Question: I'm trying to run concordion test in my Play application 2.2.1 in Java.
It works when I run the test from my IDE but not from the play or sbt console: the html file is not moved to 'target' folder.
In '{project_dir} arget\scala-2.10 est-classes\specs\example', there is only 'HelloWorldFixture.class', and no HTML file, and thus the concordion test fails.

So far I have tried to follow the article <URL>, but it is made for the 2.0 version not the 2.2.1 and the 'scala.build' file has disappeared.
I've tried to put the line 'unmanagedClasspath in Test <+= (baseDirectory) map { bd => Attributed.blank(bd / "test") }' in 'build.sbt' and in 'project/plugins.sbt'.
I've also tried to use several other versions of the line that I could find in <URL>.
Nothing has worked.
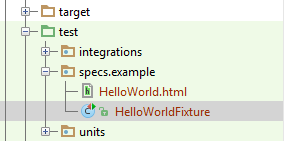
Answer: To have the test resources (HTML files) moved to 'target' directory follow the default project structure as described in <URL>, i.e. 'src/test/resources' that contains .